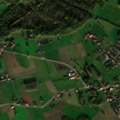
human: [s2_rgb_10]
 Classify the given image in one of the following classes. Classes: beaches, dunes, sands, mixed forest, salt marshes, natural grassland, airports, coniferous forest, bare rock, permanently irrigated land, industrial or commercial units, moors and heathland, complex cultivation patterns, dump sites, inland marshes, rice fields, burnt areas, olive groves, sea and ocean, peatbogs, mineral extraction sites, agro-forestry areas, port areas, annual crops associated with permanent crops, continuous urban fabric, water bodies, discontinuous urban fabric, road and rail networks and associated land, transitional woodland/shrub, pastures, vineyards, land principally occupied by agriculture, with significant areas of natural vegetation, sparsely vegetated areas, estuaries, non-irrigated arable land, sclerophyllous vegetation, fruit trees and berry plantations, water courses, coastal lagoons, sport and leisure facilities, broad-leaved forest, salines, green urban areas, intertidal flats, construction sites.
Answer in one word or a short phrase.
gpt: discontinuous urban fabric, non-irrigated arable land, pastures, complex cultivation patterns, land principally occupied by agriculture, with significant areas of natural vegetation, broad-leaved forest